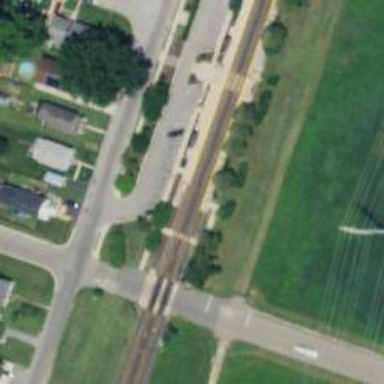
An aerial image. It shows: Light rail railway system with contact lines for electrification.